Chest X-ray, PA view. Patient: 61 years old, sex M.
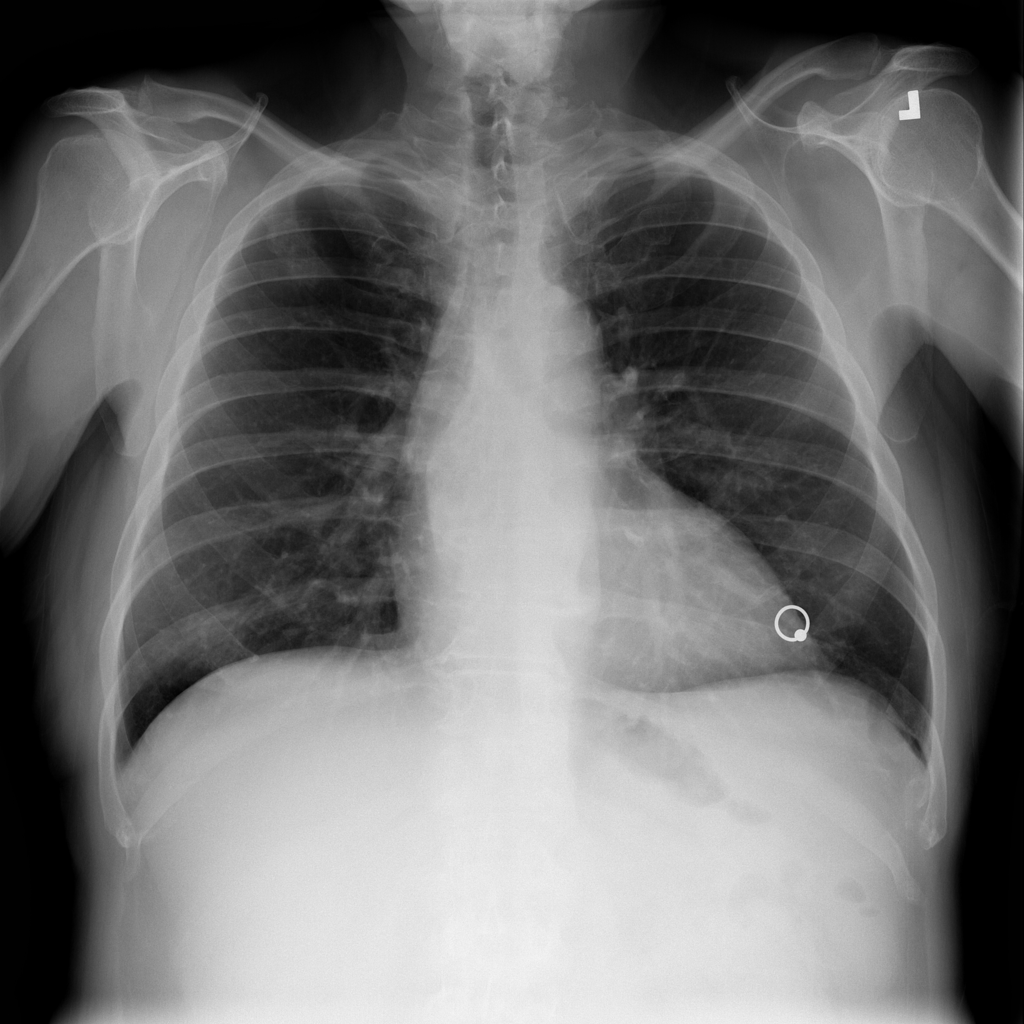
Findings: Mass